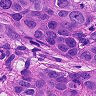
Metastatic tissue present: yes